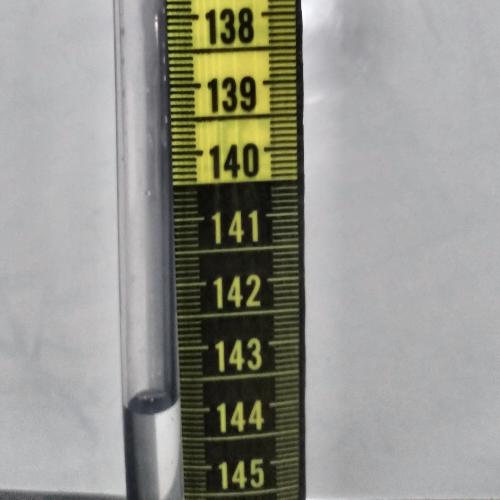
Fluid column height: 143.9 cm